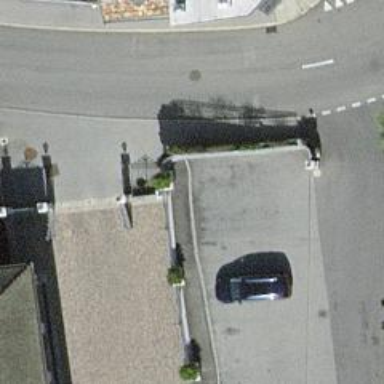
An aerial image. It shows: Charging station.